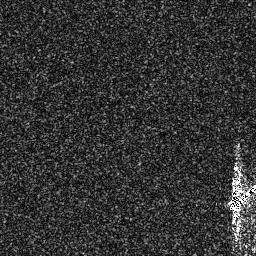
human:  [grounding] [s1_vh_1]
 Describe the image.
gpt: In the satellite image, there is  <ref>1 medium ship </ref> <box>[[88, 71, 99, 82, 0]]</box> located at bottom right.